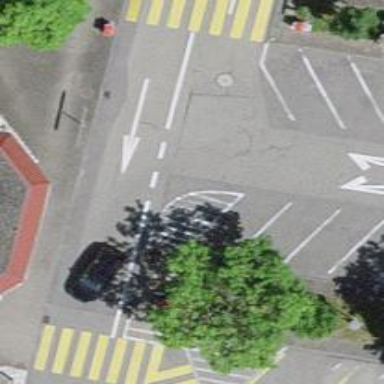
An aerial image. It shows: Asphalt road designated for service vehicles.